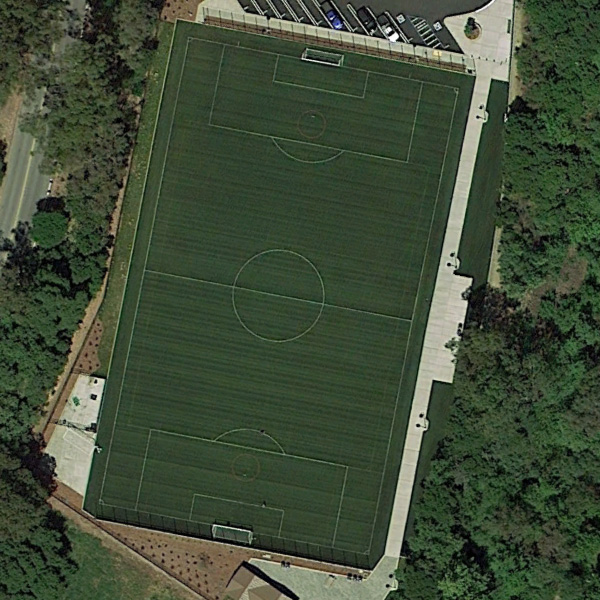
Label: Playground